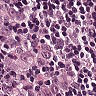
Metastatic tissue present: yes